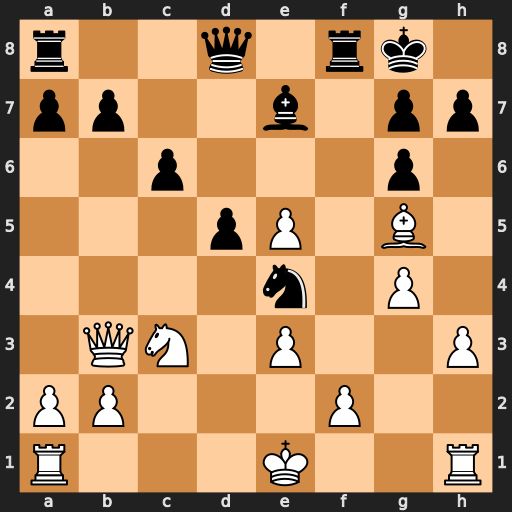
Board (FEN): r2q1rk1/pp2b1pp/2p3p1/3pP1B1/4n1P1/1QN1P2P/PP3P2/R3K2R
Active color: w
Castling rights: KQ
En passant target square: -
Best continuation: Bxe7 Qxe7 Nxe4